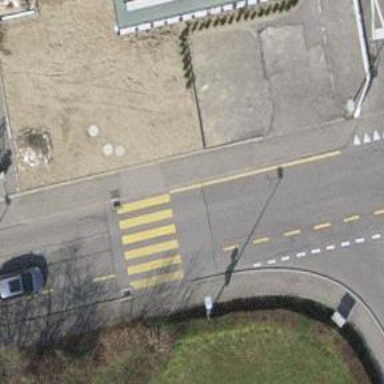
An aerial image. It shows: Uncontrolled zebra crossing on the road.